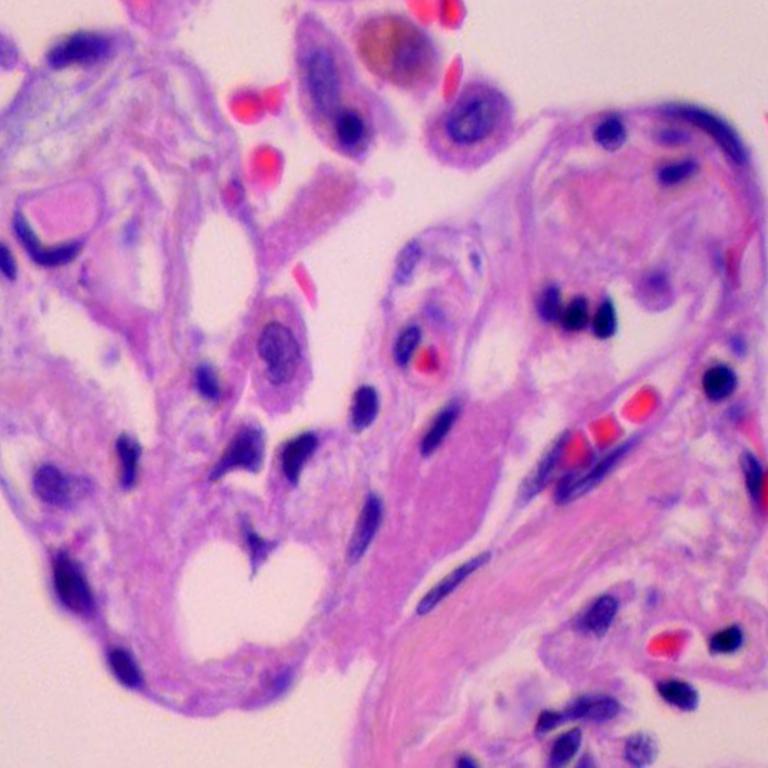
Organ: lung
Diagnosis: benign